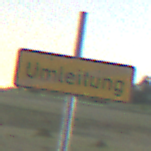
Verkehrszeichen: EndeDerUmleitungsankuendigung
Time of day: Night
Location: Outdoor (Nature)
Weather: Clear
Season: NotSpecified
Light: Natural